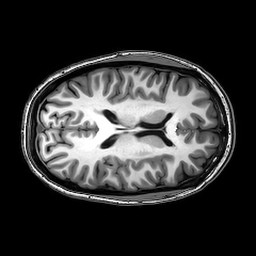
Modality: T1w
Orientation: axial
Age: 21
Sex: female
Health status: healthy
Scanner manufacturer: philips
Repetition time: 0.008149 s
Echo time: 0.00374 s